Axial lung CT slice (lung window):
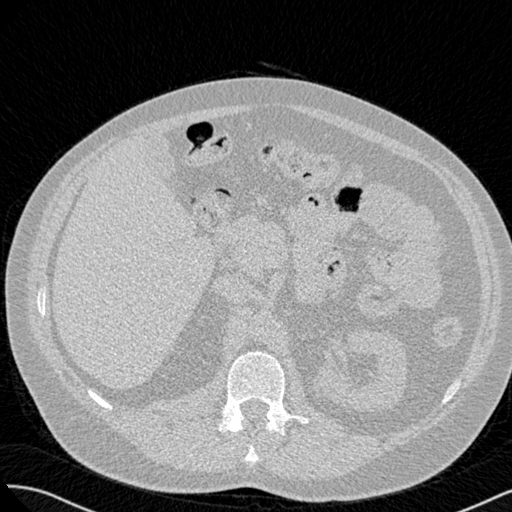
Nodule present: no